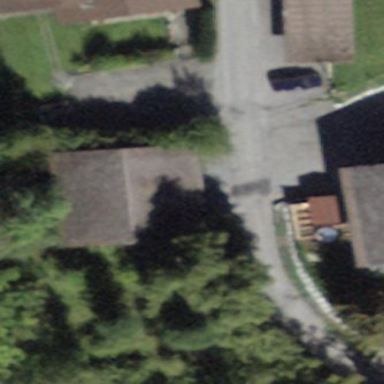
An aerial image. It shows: Simple house.